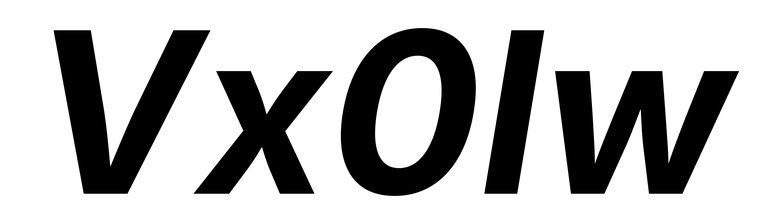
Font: Inter-Italic_Bold_Italic